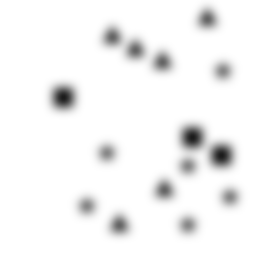
Squares: 3
Triangles: 6
Stars: 6
Total shapes: 15